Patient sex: M
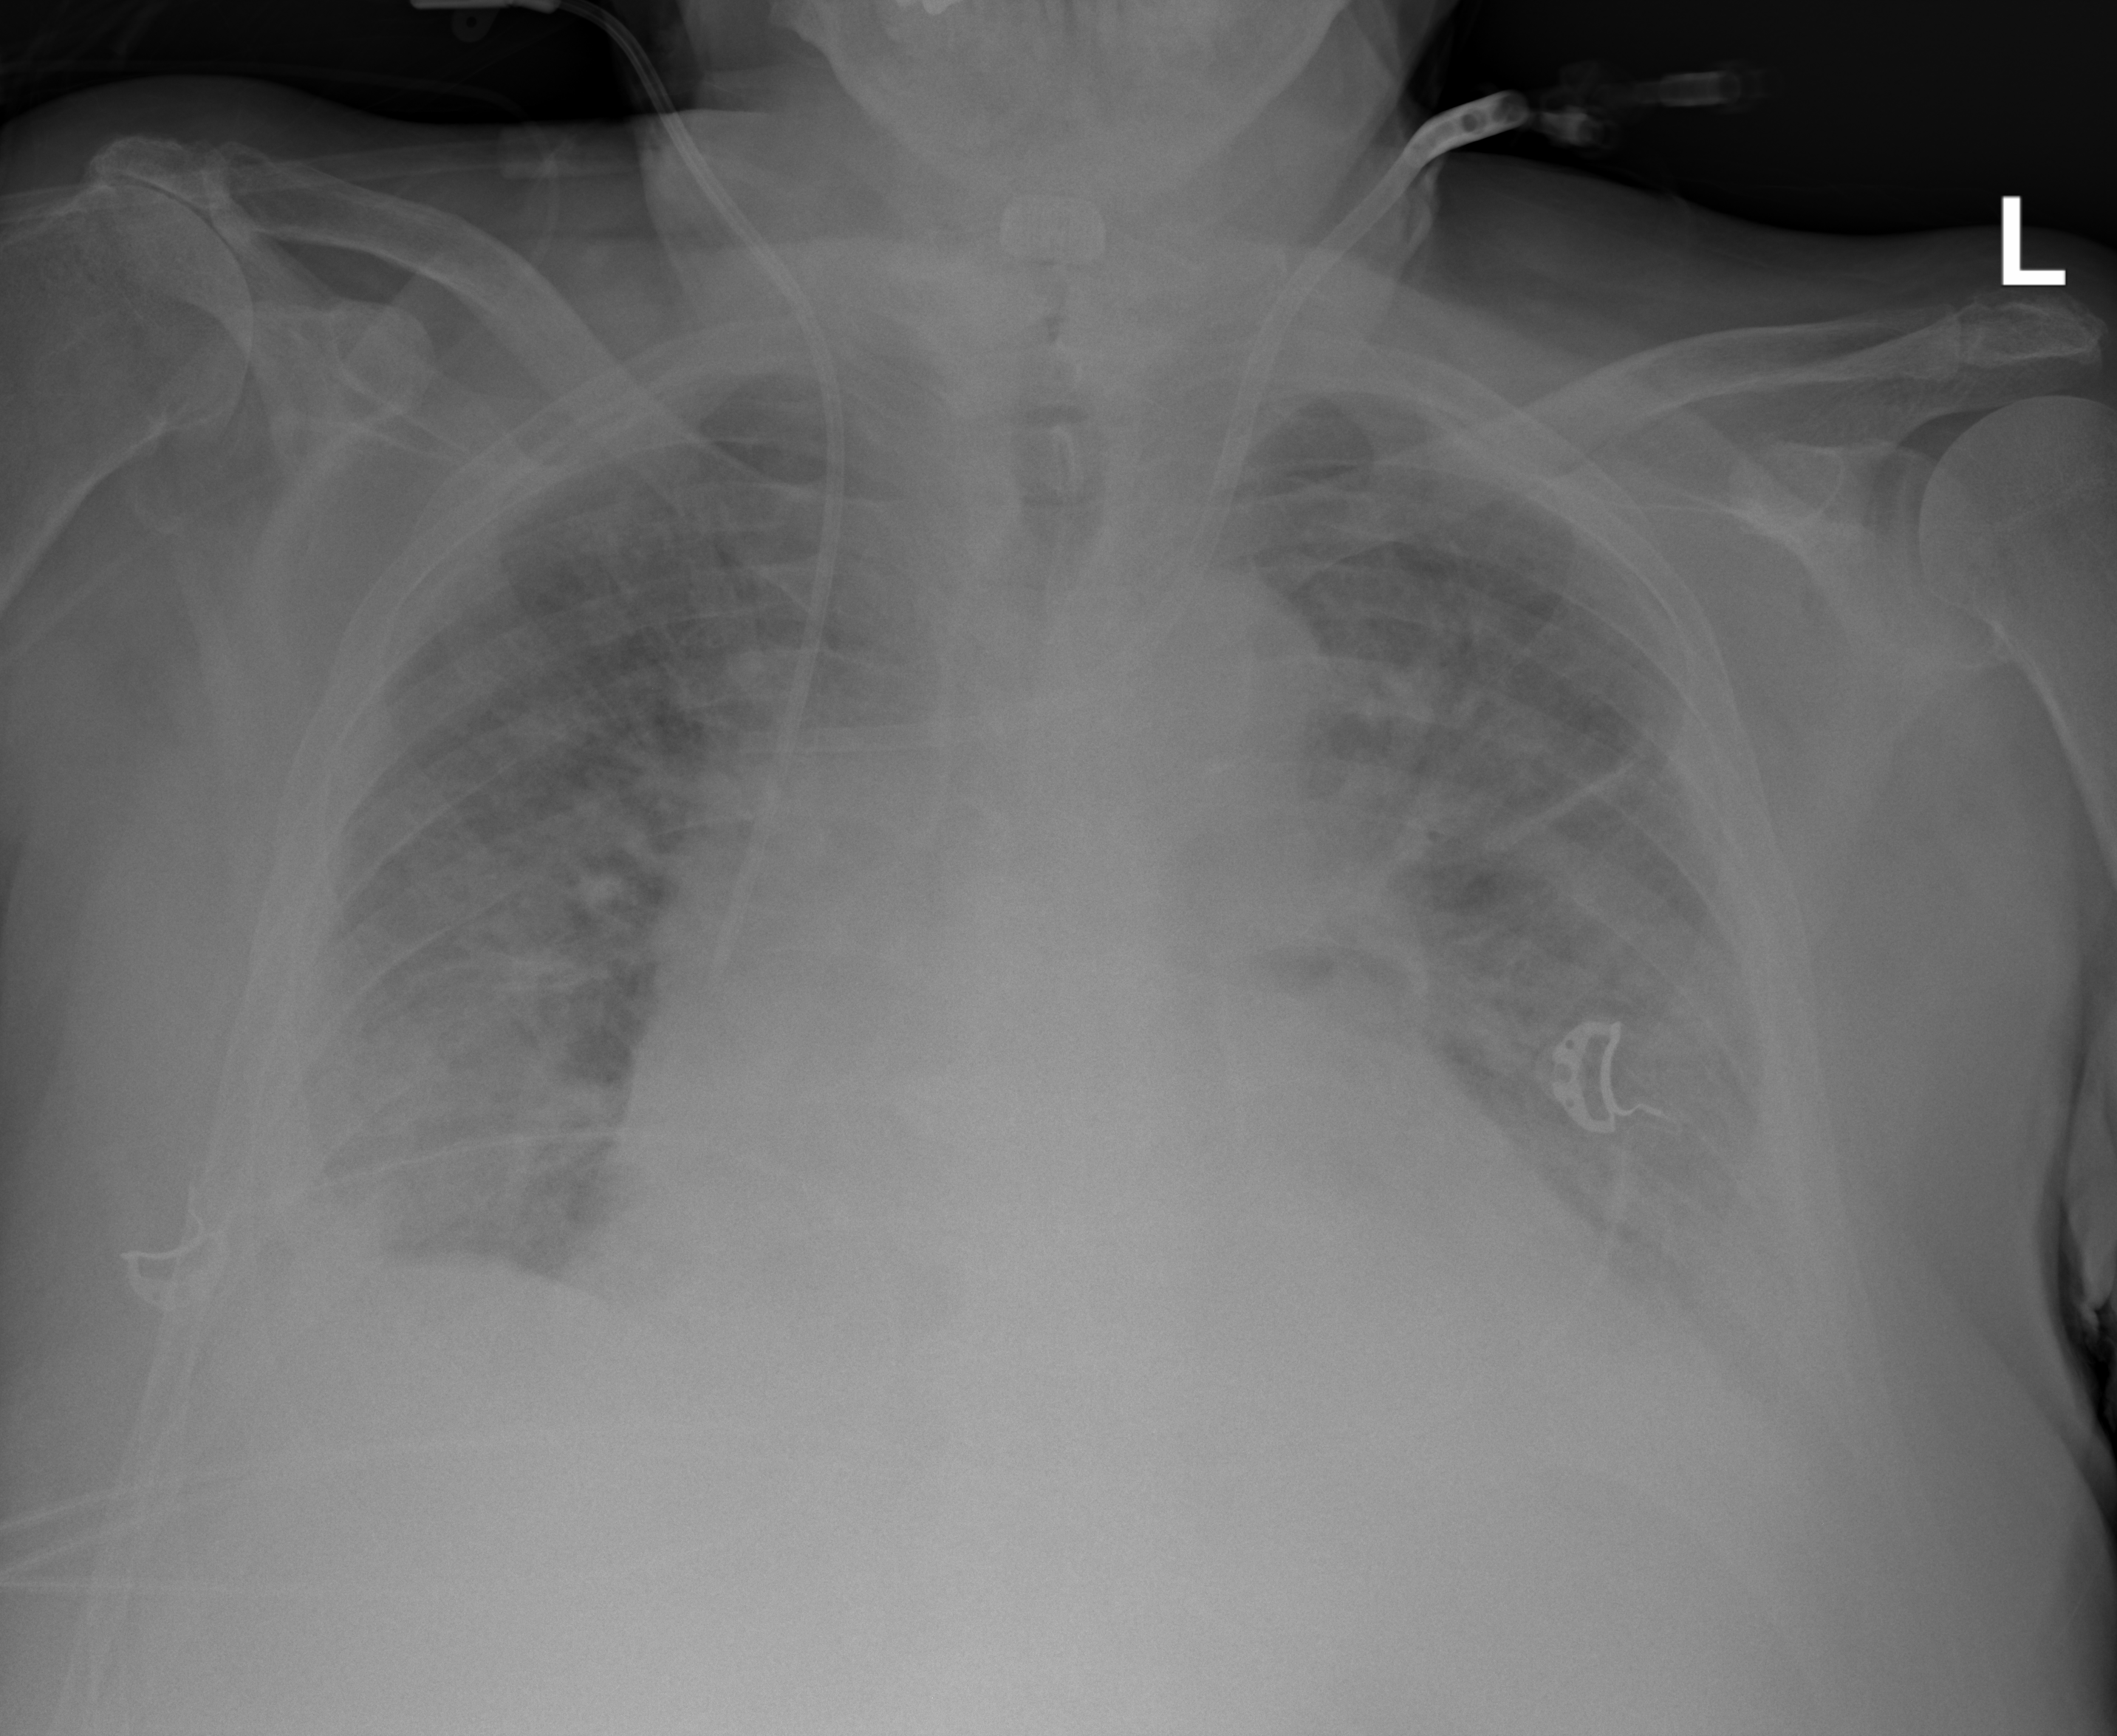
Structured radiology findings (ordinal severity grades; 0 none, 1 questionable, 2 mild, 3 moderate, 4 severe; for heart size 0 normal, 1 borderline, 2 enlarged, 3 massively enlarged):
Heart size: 2
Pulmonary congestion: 3
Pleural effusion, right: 2
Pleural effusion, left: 3
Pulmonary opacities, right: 3
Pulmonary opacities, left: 3
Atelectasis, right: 2
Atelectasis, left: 3